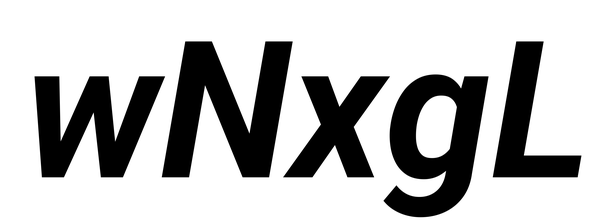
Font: Roboto-Italic_Bold_Italic